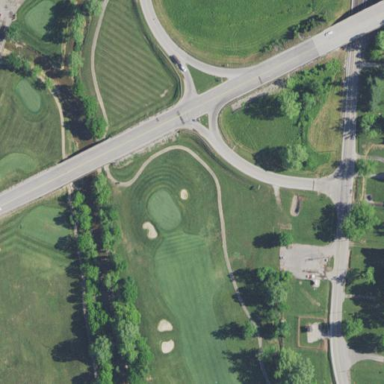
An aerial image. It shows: Scenic golf fairway.